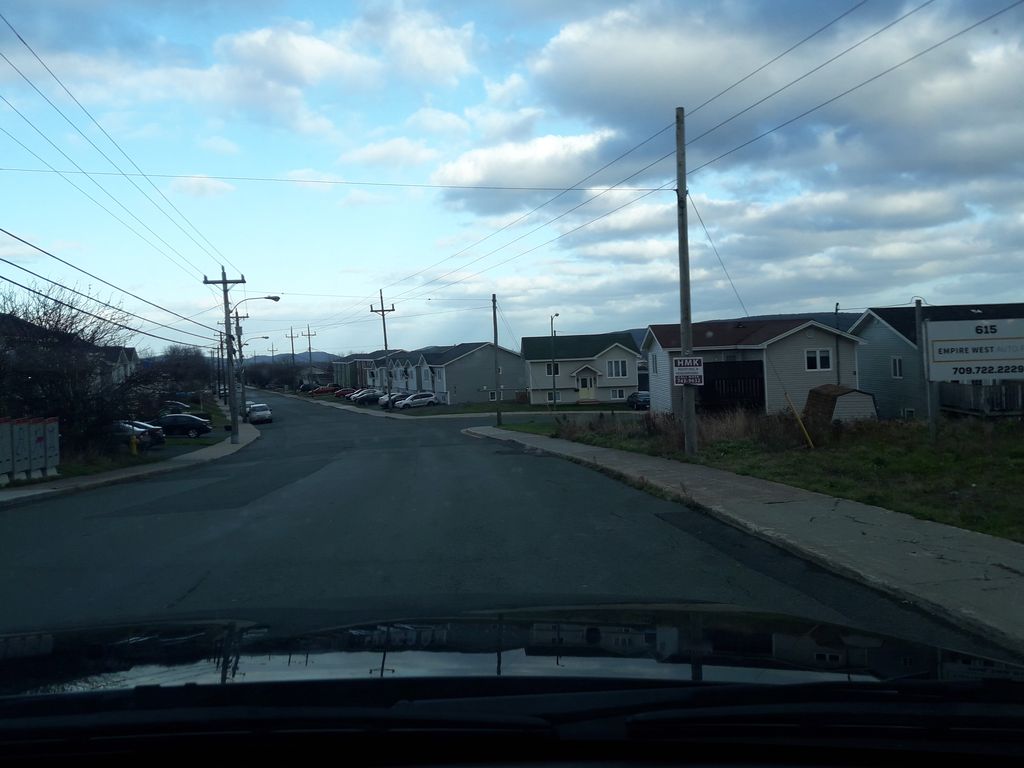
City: st_johns